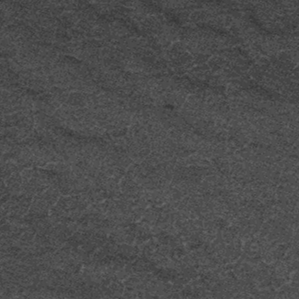
Label: frost